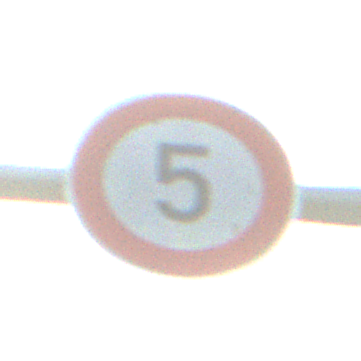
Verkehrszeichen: Geschwindigkeit5
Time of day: MorningAfternoon
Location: Outdoor (Urban)
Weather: PartlyCloudy
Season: NotSpecified
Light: Natural